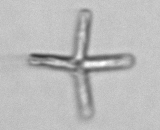
Label: Thalassionema